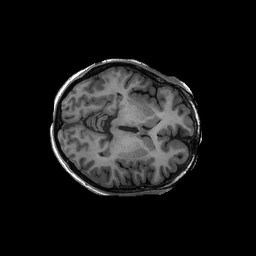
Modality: T1w
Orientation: axial
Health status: ill
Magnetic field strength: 3 T